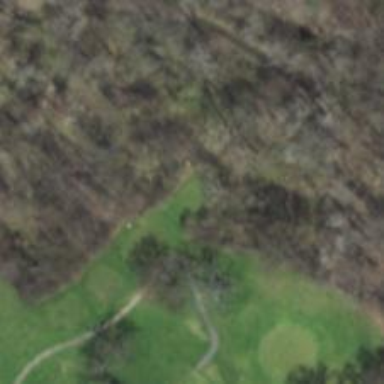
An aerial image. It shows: Golf tee on grassy land.